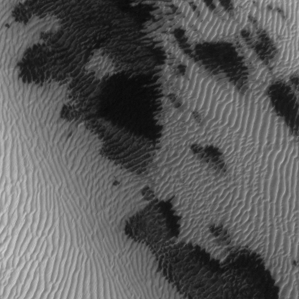
Label: frost